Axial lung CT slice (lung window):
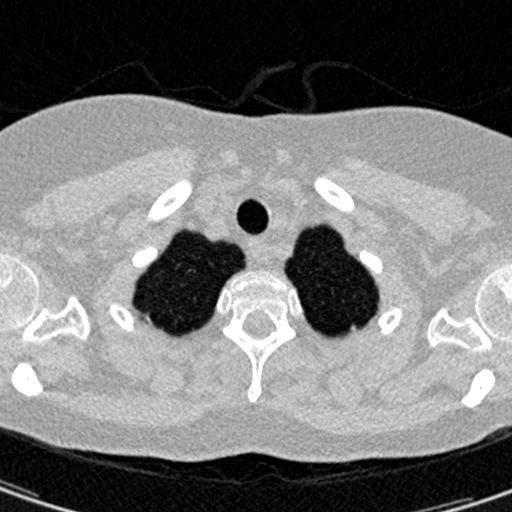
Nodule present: no